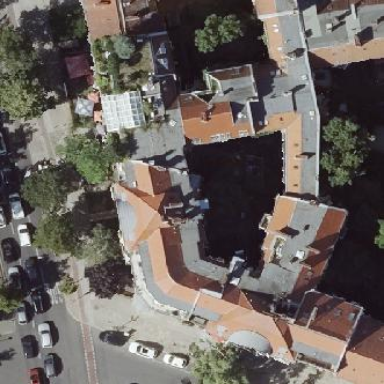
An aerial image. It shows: Building consisting of apartments with double saltbox roof shape.